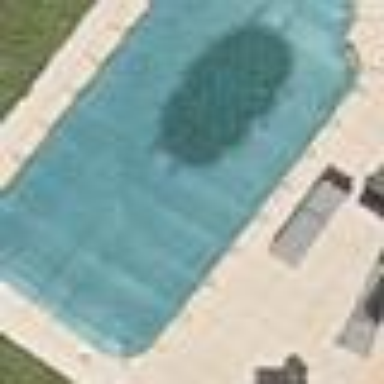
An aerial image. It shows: Swimming pool located in leisure land.